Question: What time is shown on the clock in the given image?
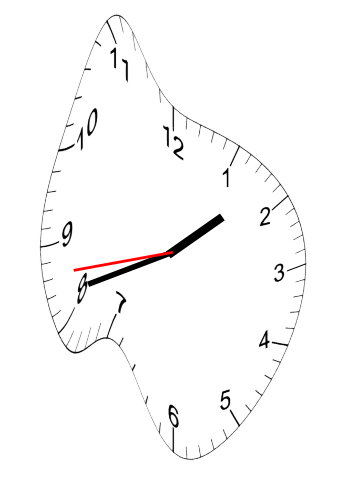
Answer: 01:41:43